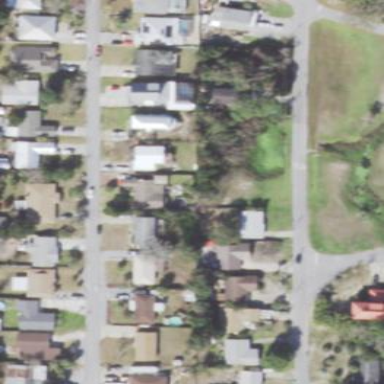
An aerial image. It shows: Residential area consisting of single-family homes.